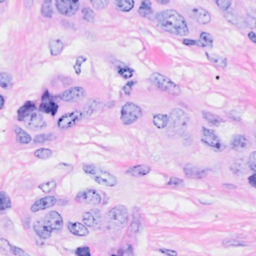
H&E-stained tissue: Breast